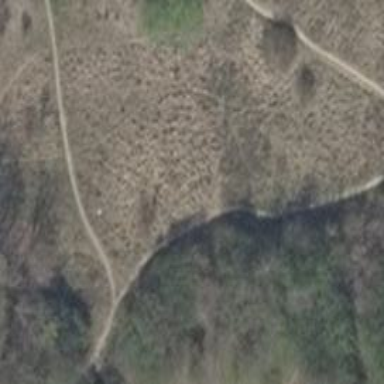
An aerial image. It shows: Sandy path.